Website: lowes
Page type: customer-info-address
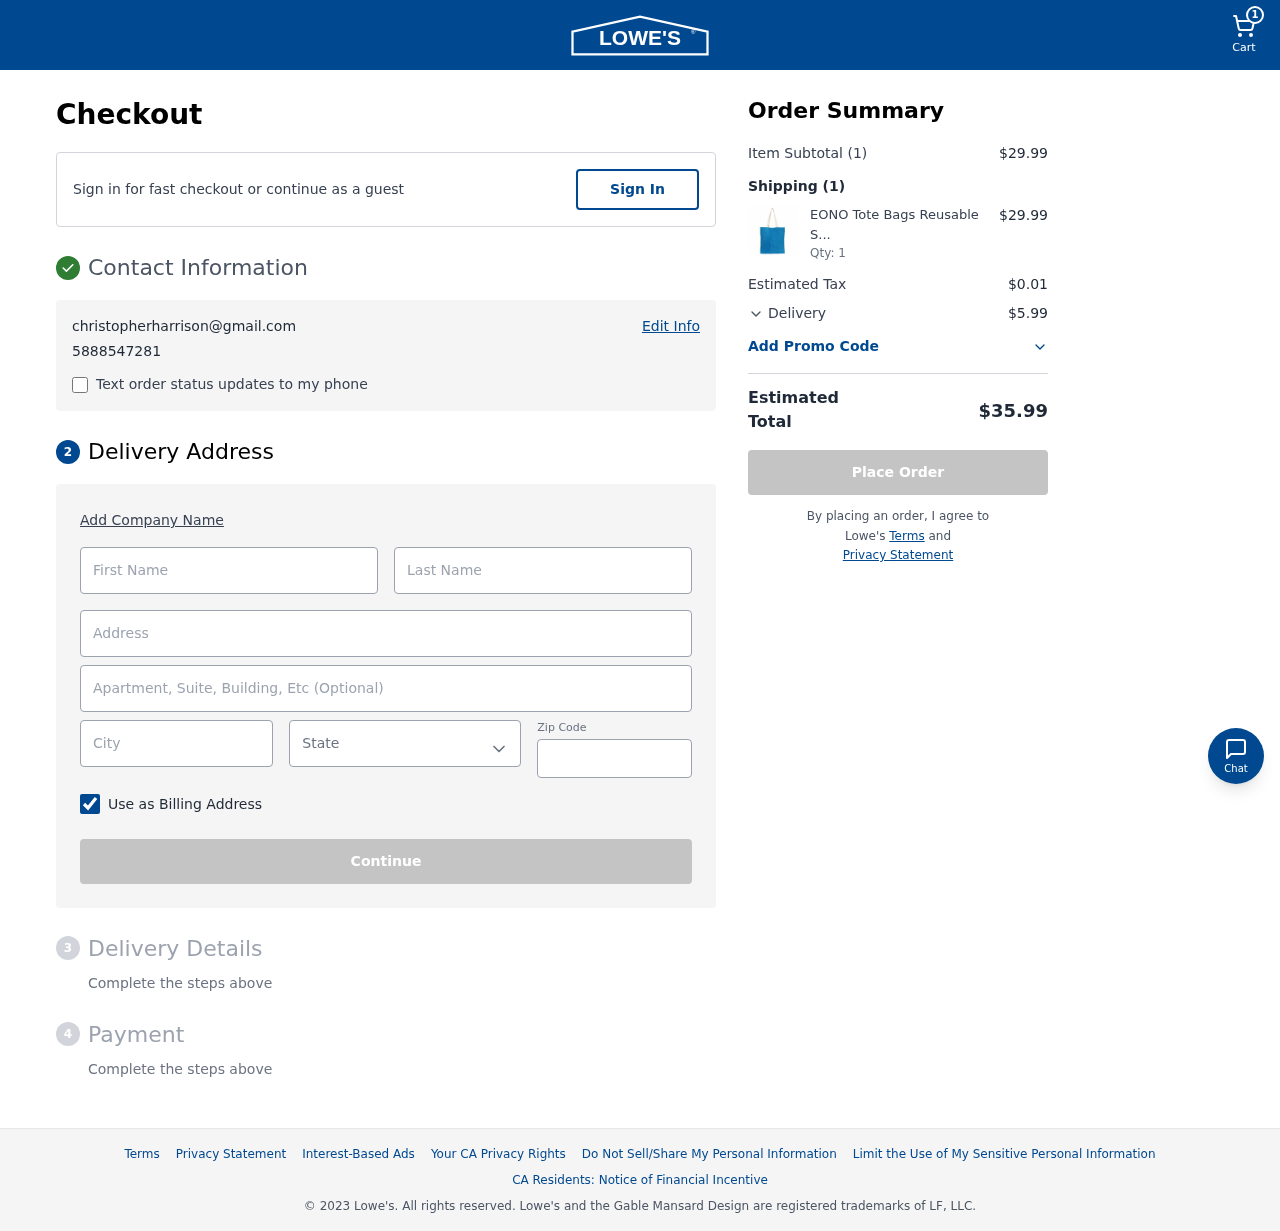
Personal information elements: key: PII_CITY
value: Irwinborough
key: PII_EMAIL
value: christopherharrison@gmail.com
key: PII_FIRSTNAME
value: Christopher
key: PII_LASTNAME
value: Harrison
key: PII_PHONE
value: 5888547281
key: PII_POSTCODE
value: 28221
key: PII_STATE
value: Arkansas
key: PII_STREET
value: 9096 Sharon Lake
Product elements: key: PRODUCT1_NAME
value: EONO Tote Bags Reusable Shopping Bag Eco-Friendly Recycled Cotton Fabric Handbag Grocery Shoulder Pl
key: PRODUCT1_QUANTITY
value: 1
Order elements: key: ORDER_NUM_ITEMS
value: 1
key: ORDER_SUBTOTAL
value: $29.99
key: ORDER_NUM_ITEMS2
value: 1
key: ORDER_SUBTOTAL2
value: $29.99
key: ORDER_TAX
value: $0.01
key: ORDER_SHIPPING_COST
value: $5.99
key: ORDER_TOTAL
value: $35.99